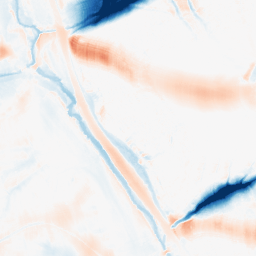
Category: morphological
Decomposition family: morphological_ellipse
Decomposition parameters: operation: average
width: 50
height: 30
Upsampling method: bspline
Upsampling parameters: scale: 2
Upsampling scale: 2